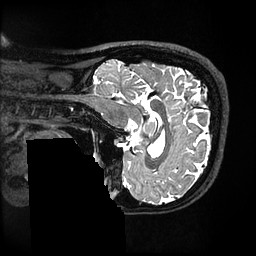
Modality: T2w
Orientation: sagittal
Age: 22
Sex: male
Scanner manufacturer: ge
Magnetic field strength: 3 T
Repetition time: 3.202 s
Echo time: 0.06589 s